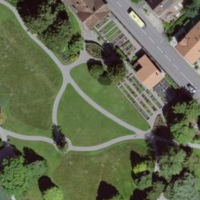
EUNIS habitat code: 53
Species observed at this site:
Podarcis muralis
Passer domesticus
Primula veris
Carpinus betulus
Lysimachia punctata
Motacilla alba